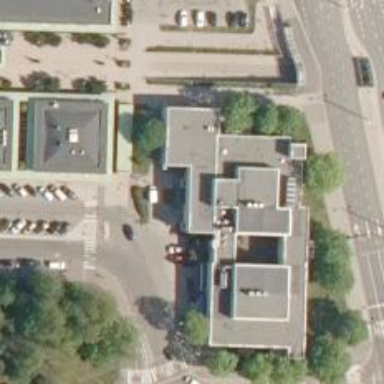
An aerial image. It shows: Pharmacy.